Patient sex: M
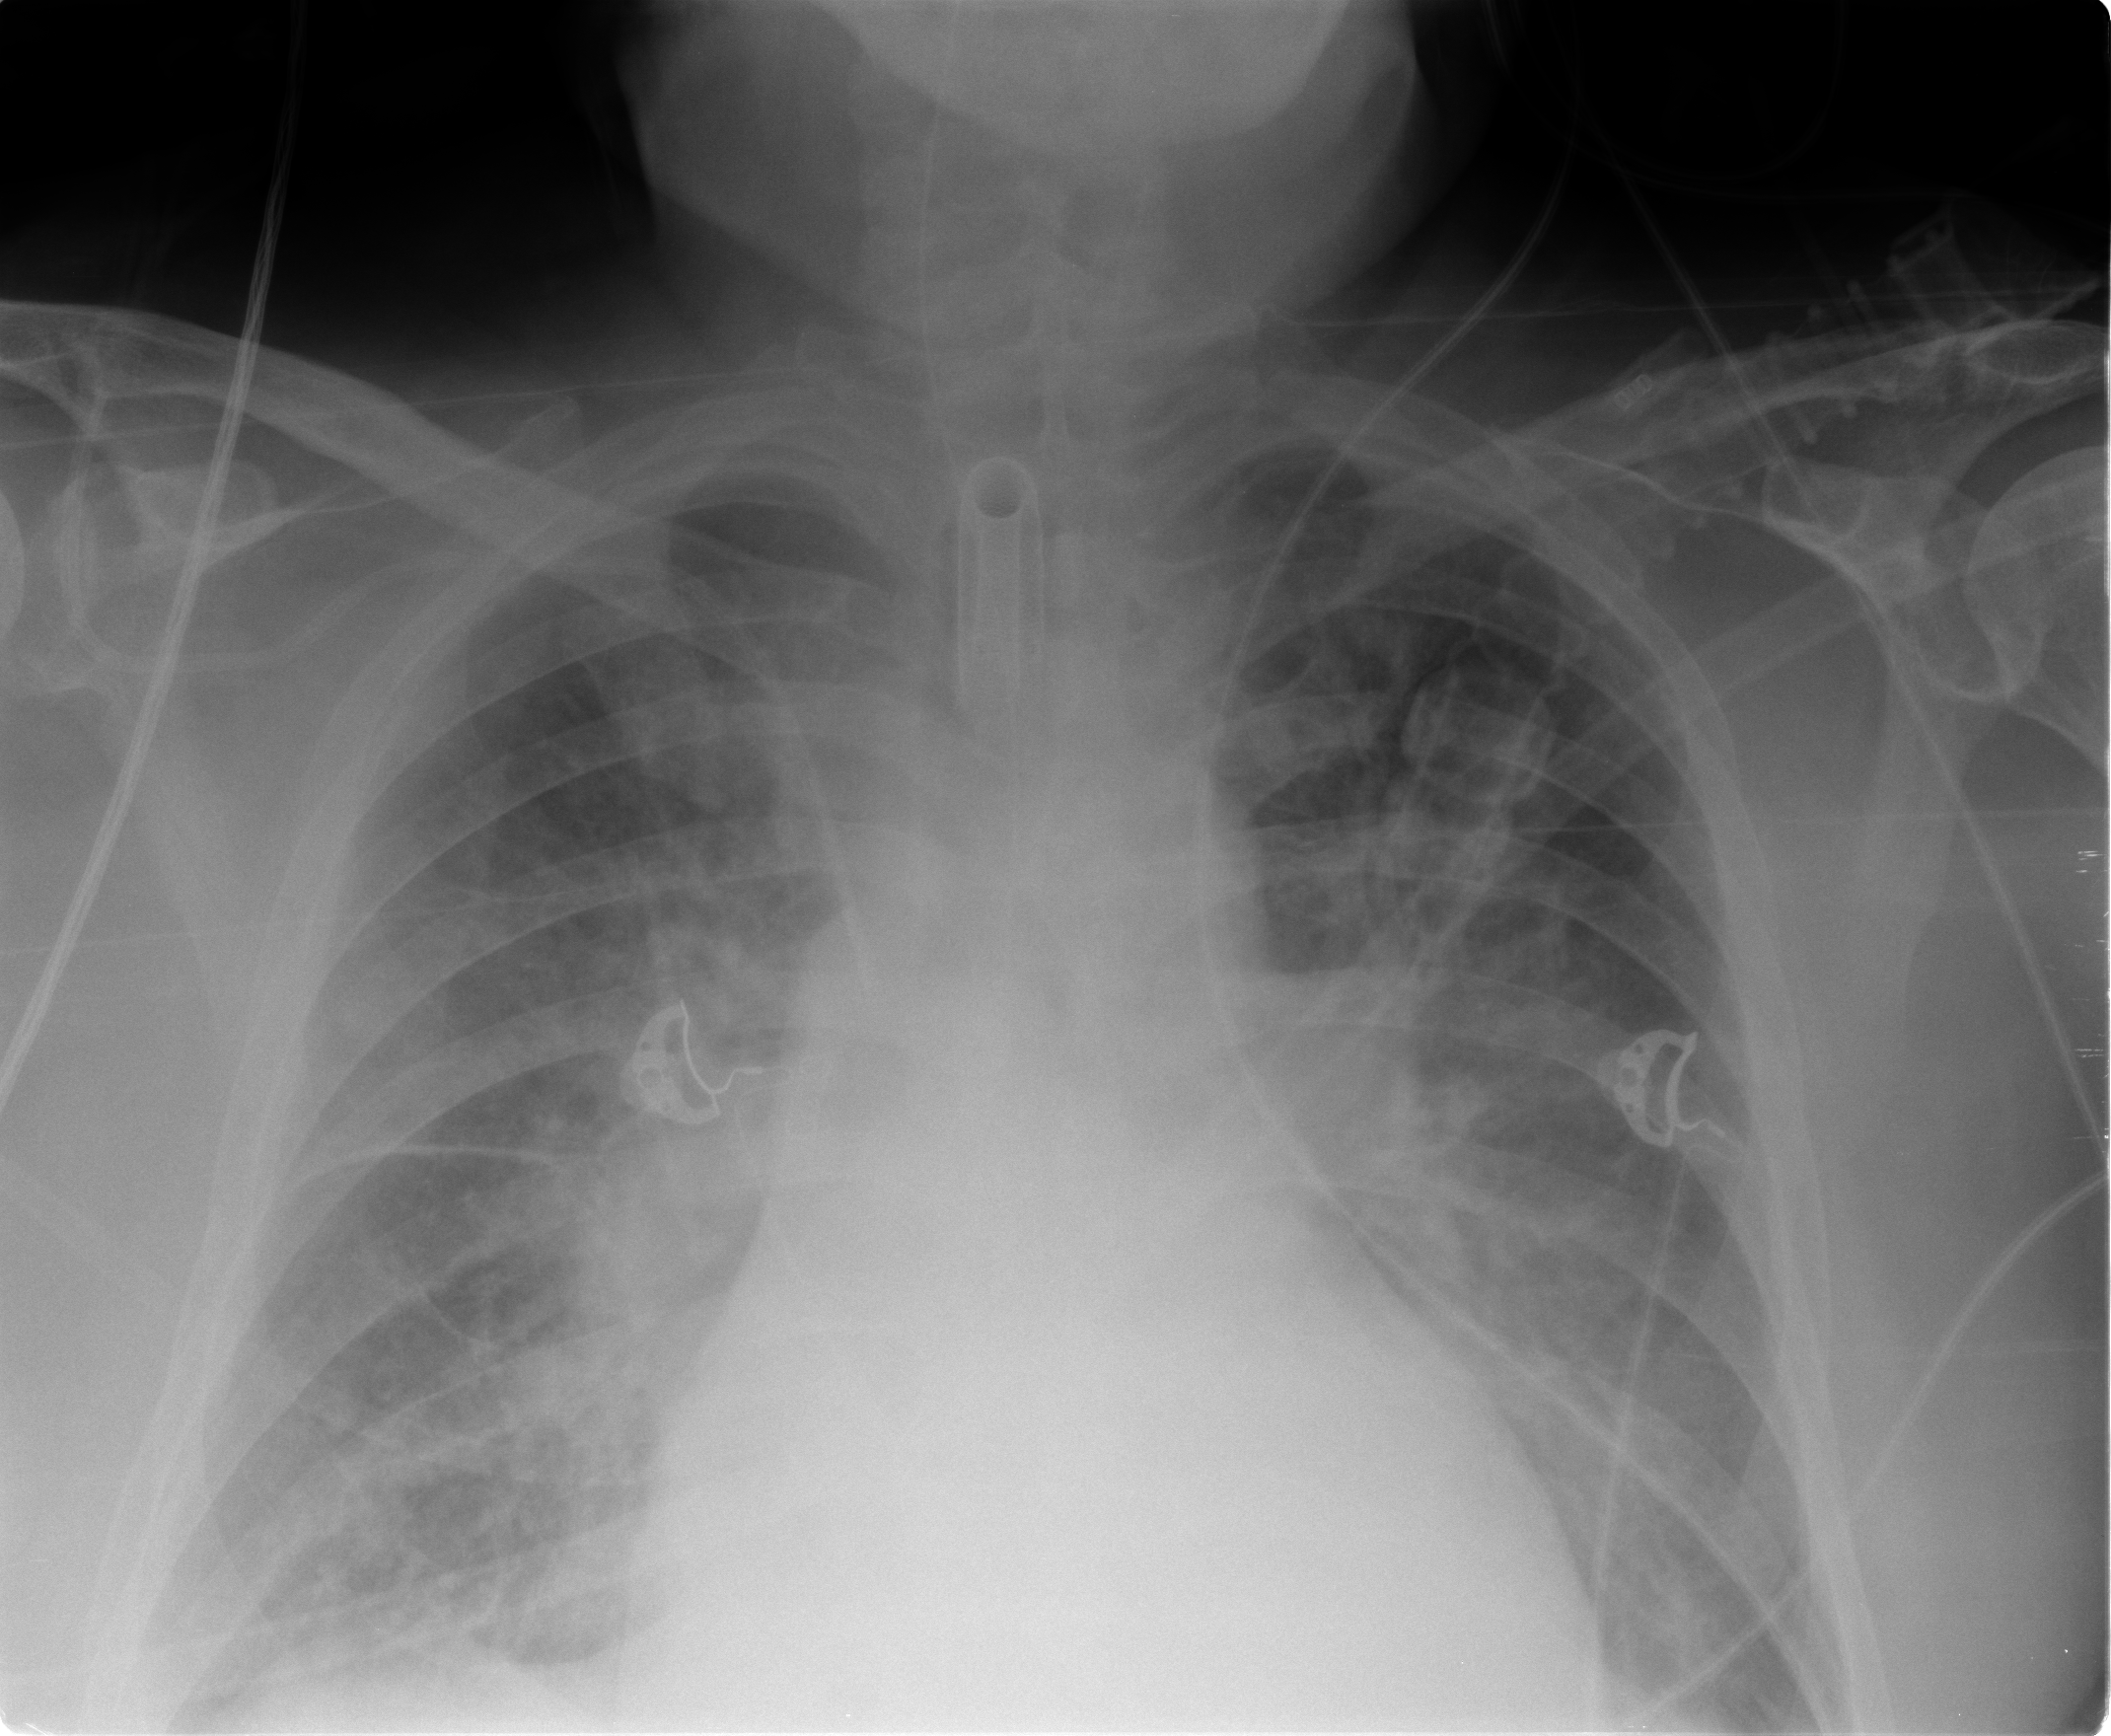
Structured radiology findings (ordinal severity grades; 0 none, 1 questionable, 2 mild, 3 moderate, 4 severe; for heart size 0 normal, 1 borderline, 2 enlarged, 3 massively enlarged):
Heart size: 0
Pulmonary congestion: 3
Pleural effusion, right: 2
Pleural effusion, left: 0
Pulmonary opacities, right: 2
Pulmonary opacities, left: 2
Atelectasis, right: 3
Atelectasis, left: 3